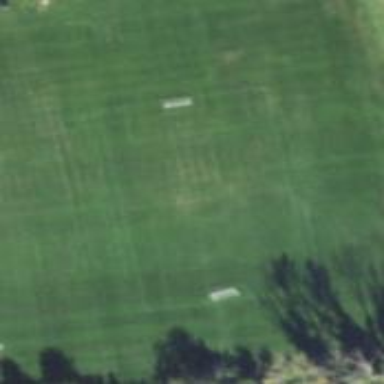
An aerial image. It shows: Soccer pitch for leisureland activities.